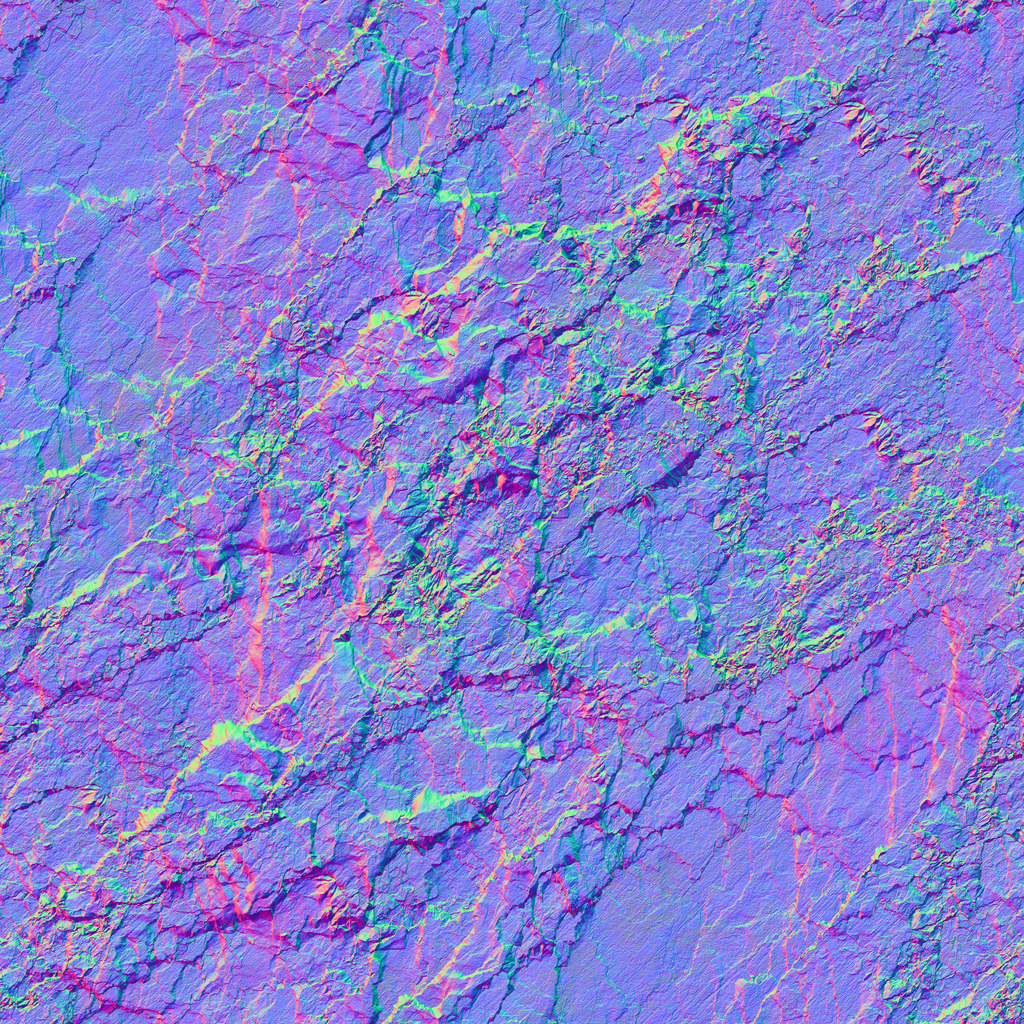
Texture map type: NormalDX